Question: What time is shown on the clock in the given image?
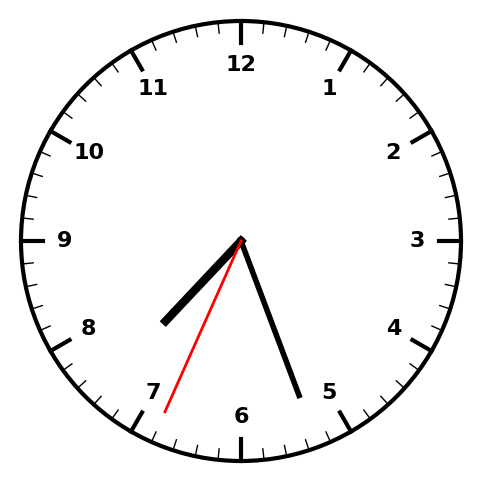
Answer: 07:26:34